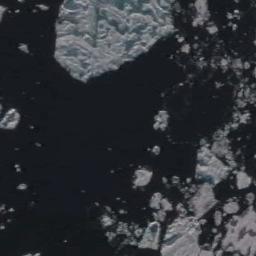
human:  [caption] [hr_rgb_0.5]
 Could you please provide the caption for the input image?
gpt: A large piece of sea ice and a lot of small pieces of sea ice float in the deep blue sea .

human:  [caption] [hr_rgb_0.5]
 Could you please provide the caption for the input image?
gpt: There are sea ice of different sizes .

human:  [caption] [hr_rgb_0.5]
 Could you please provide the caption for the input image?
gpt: A large piece of ice and many small pieces of ice floating around it float on the deep blue sea .

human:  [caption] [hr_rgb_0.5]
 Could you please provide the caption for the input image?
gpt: There is a big ice and many small ice on the deep blue sea .

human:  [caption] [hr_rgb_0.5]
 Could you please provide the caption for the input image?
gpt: There are many small pieces of sea ice and a larger one .